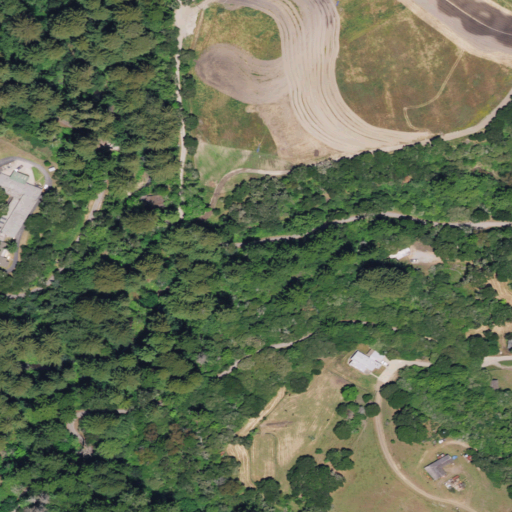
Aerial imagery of valley in California named Pine Tree Gulch containing evergreen forest, mixed forest, grassland, open development, shrub, low intensity development, and medium intensity development